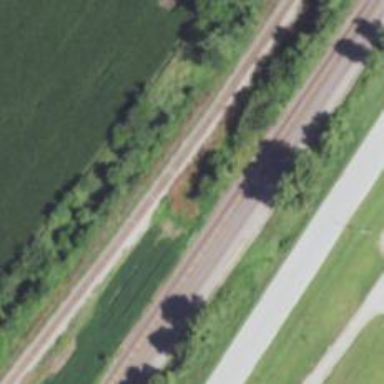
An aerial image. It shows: Railway track.